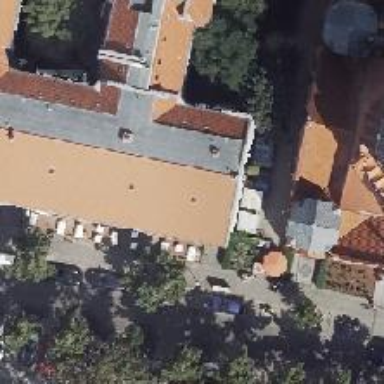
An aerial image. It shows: Restaurant.